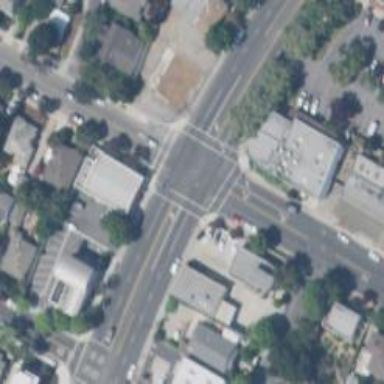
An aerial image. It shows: Marked road crossing.